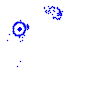
Particle: kaon